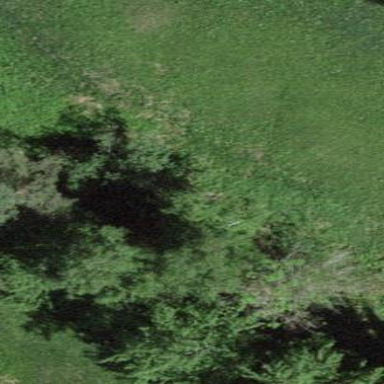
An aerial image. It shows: Forest area.